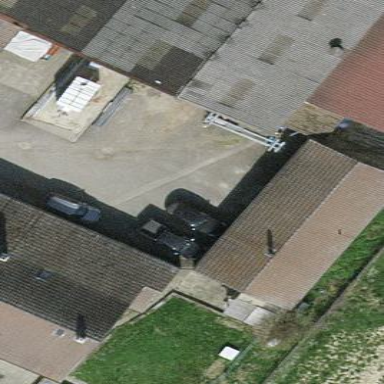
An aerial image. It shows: Simple and straightforward house.